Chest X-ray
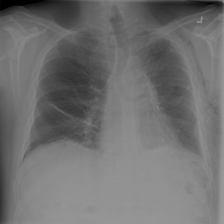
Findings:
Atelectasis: positive
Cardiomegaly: negative
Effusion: negative
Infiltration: negative
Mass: negative
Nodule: negative
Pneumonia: negative
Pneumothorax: positive
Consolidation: negative
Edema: negative
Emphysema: positive
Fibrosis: negative
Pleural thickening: negative
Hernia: negative